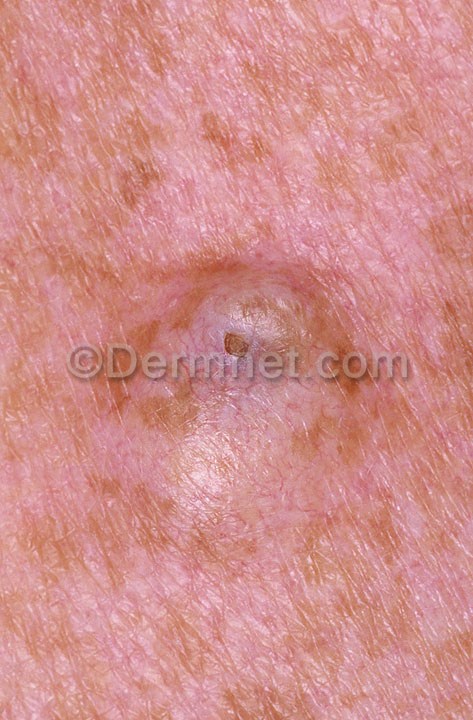
Disease: Seborrheic Keratoses and other Benign Tumors